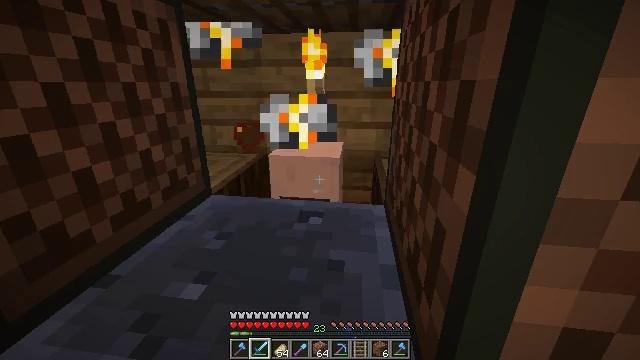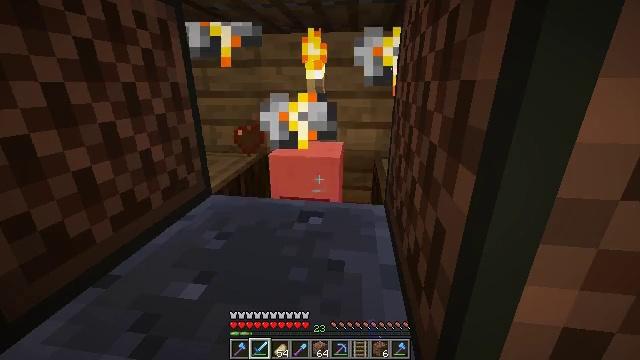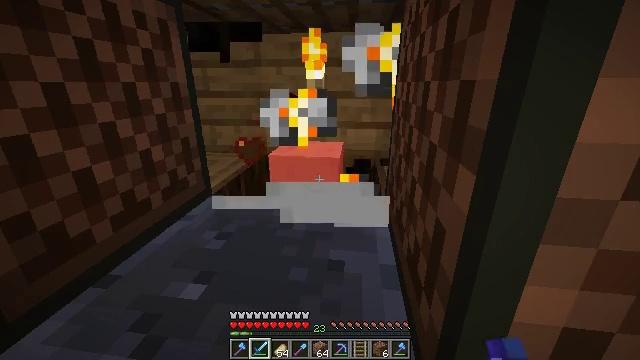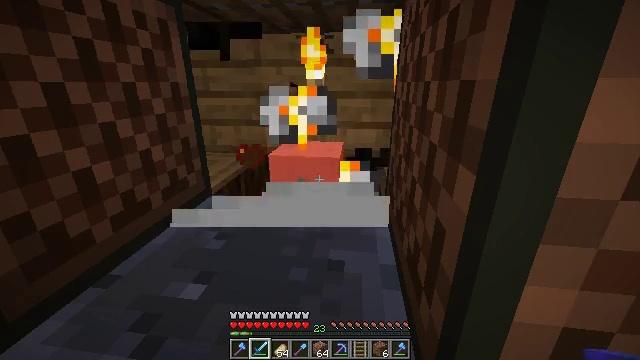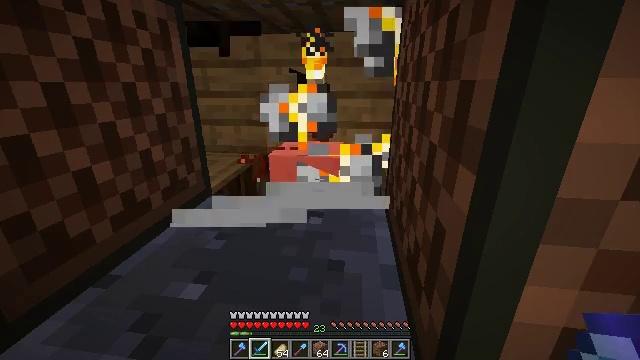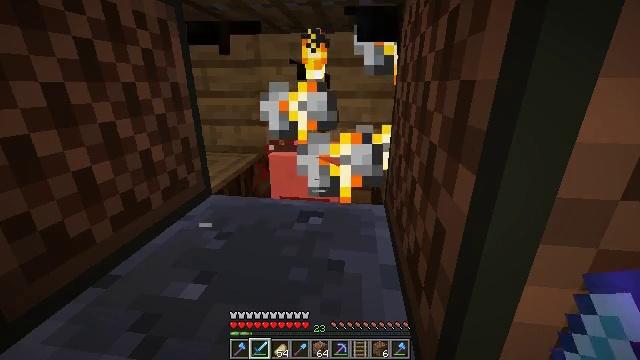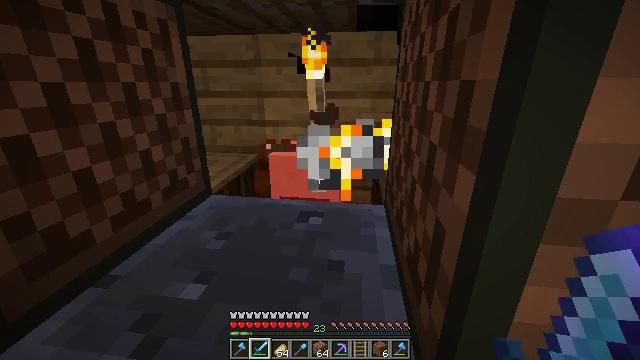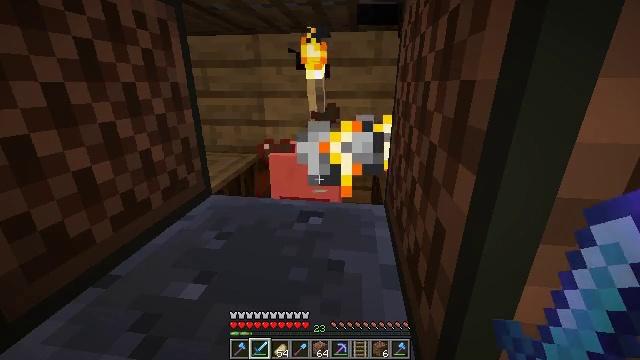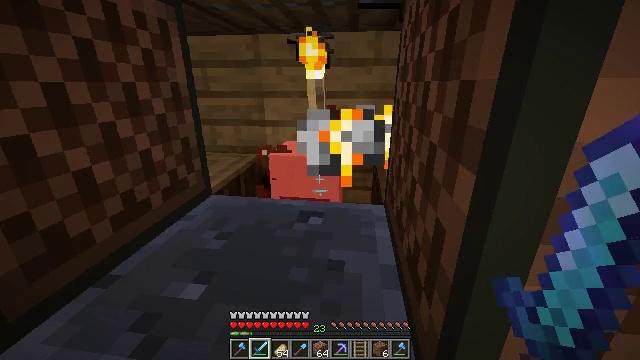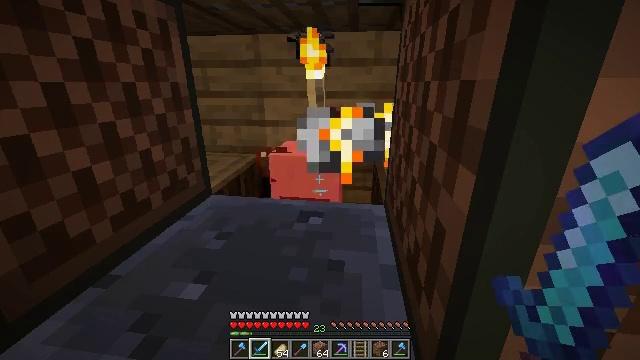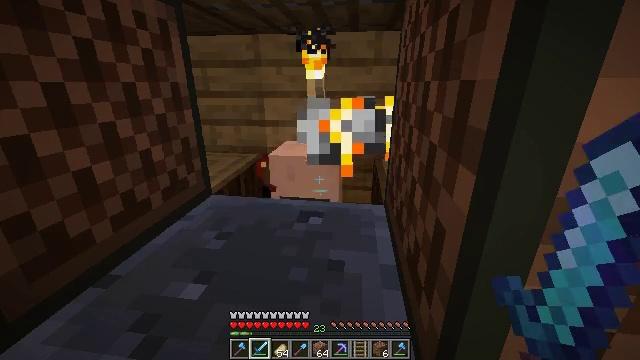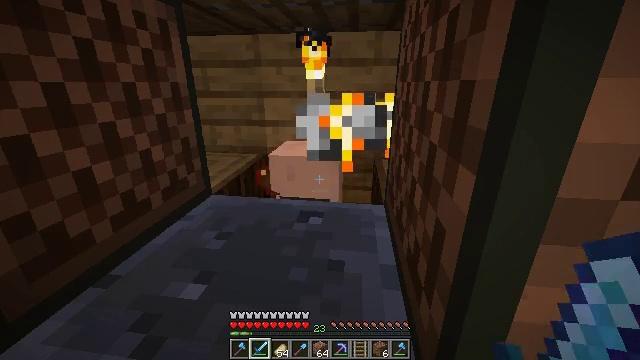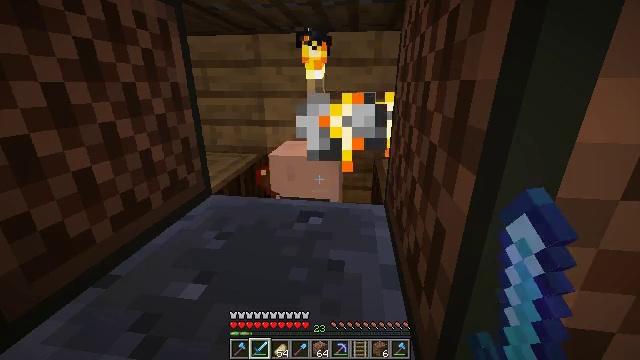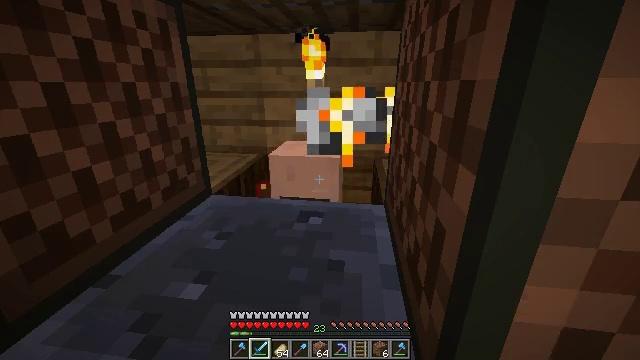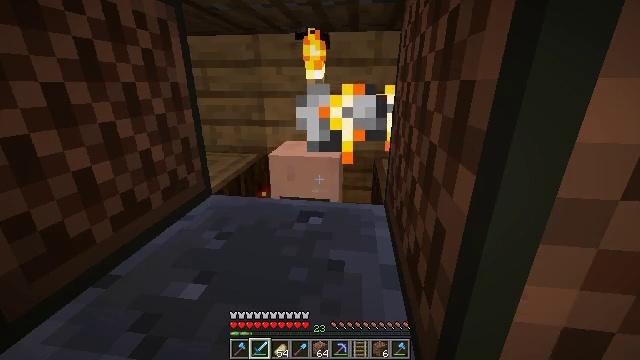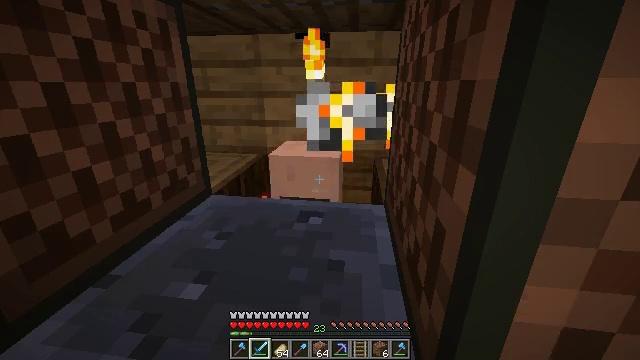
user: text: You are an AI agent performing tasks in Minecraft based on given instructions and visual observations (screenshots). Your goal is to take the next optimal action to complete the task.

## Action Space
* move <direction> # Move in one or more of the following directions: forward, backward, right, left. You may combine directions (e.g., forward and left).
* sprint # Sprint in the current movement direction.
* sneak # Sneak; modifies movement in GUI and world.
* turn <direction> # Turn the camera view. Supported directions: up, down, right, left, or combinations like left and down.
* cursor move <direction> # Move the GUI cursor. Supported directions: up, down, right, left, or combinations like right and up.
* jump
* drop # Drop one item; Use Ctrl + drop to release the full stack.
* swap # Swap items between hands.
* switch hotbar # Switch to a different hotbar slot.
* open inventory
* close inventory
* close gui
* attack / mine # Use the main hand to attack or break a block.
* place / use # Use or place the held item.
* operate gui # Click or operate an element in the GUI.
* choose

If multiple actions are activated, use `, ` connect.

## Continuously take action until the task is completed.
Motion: motion action
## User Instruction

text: Attack the villager.
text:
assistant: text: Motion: no_op
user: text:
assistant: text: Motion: no_op
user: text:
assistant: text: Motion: no_op
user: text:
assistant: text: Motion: no_op
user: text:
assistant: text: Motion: no_op
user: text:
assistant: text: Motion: no_op
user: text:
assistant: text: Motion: no_op
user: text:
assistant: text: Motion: no_op
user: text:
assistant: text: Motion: no_op
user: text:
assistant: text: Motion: no_op
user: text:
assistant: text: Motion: attack / mine
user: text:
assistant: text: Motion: attack / mine
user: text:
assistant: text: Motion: attack / mine
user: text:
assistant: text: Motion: attack / mine
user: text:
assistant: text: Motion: no_op
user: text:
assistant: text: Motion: no_op